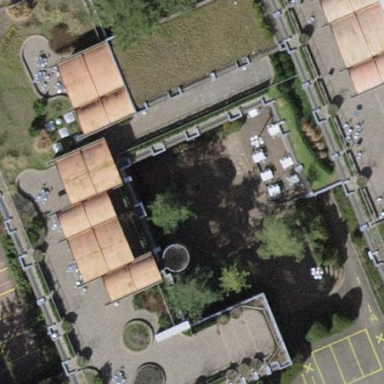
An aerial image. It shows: Flat-roofed school building that serves as college.